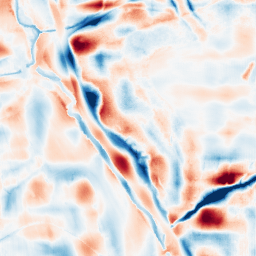
Category: wavelet
Decomposition family: wavelet_dwt
Decomposition parameters: wavelet: coif2
level: 5
Upsampling method: fft_zeropad
Upsampling parameters: scale: 8
Upsampling scale: 8